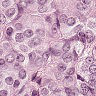
Metastatic tissue present: yes